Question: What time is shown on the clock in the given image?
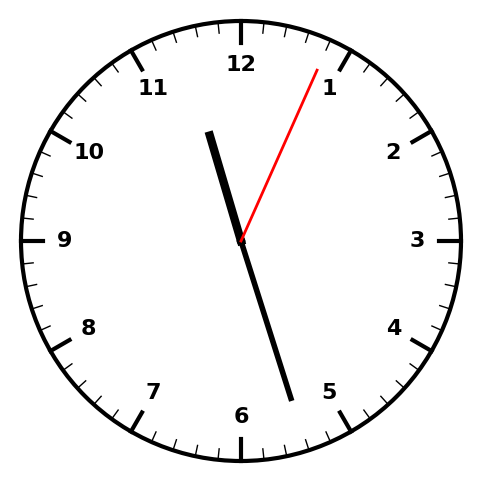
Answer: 11:27:04